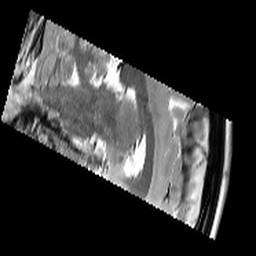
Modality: T2starw
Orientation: sagittal
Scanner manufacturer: siemens
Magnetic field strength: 3 T
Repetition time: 8.1 s
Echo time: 0.05 s